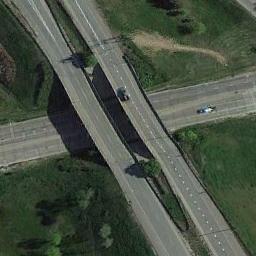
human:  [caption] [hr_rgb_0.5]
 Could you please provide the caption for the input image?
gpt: The cross-line overpass is over the road on the lawn .

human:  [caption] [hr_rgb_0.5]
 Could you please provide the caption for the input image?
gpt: The overpass is next to the grass with some cars .

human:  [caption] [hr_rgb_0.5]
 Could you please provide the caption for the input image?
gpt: Several cars are on the overpass .

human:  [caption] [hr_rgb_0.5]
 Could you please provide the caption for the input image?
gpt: An overpass on top of two roads .

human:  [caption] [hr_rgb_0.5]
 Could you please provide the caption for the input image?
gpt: There are green meadows around the overpass .